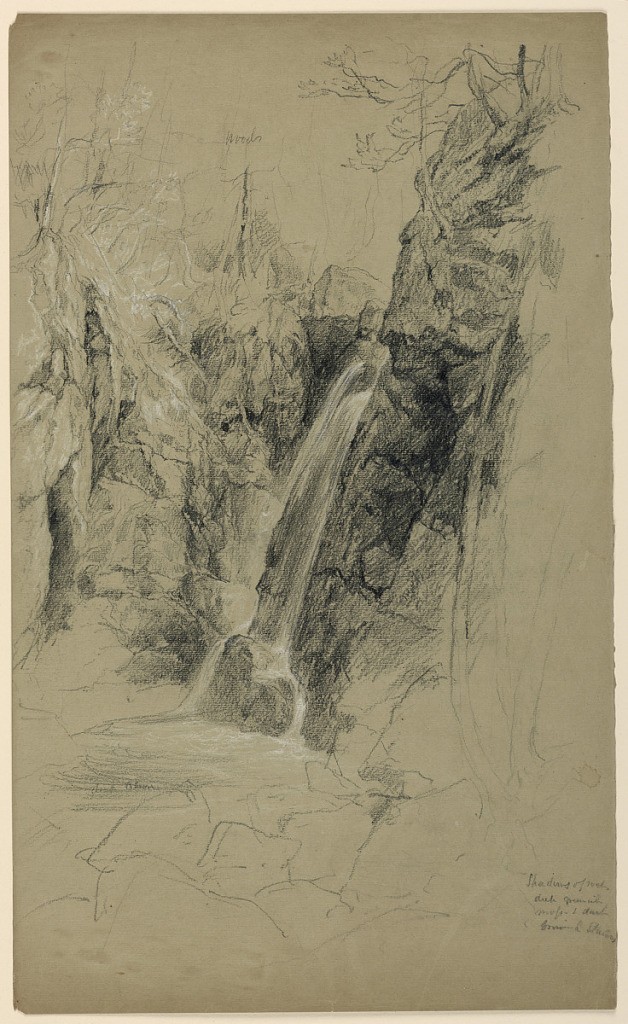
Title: A Waterfall
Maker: Daniel Huntington, American, 1816–1906
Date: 1855–65
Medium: Black and white crayon on grey-brown paper
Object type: Drawing
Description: Water falling from high rocks at right. Pool below, with outlined rocks in foreground and trees beyond.